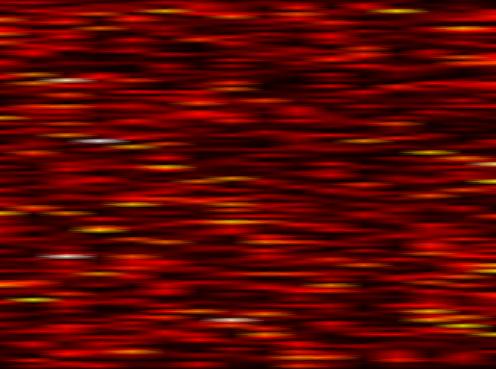
Label: FOFDM